Field crop: maize
Growth stage: 2
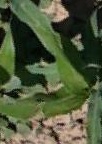
Species: maize